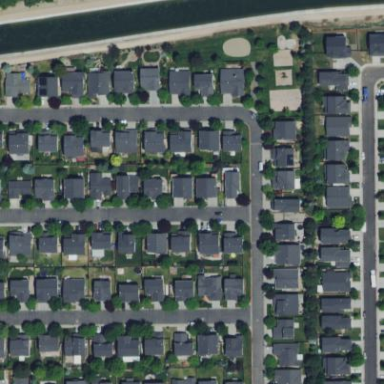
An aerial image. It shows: Single-family residential area.